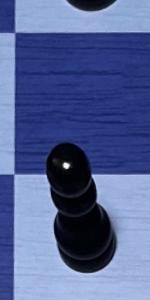
Label: Pawn_Black